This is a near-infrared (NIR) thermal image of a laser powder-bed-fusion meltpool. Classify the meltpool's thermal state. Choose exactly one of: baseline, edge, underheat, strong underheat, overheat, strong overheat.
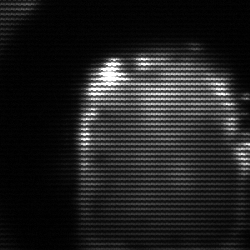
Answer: baseline